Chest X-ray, AP view. Patient: 28 years old, sex M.
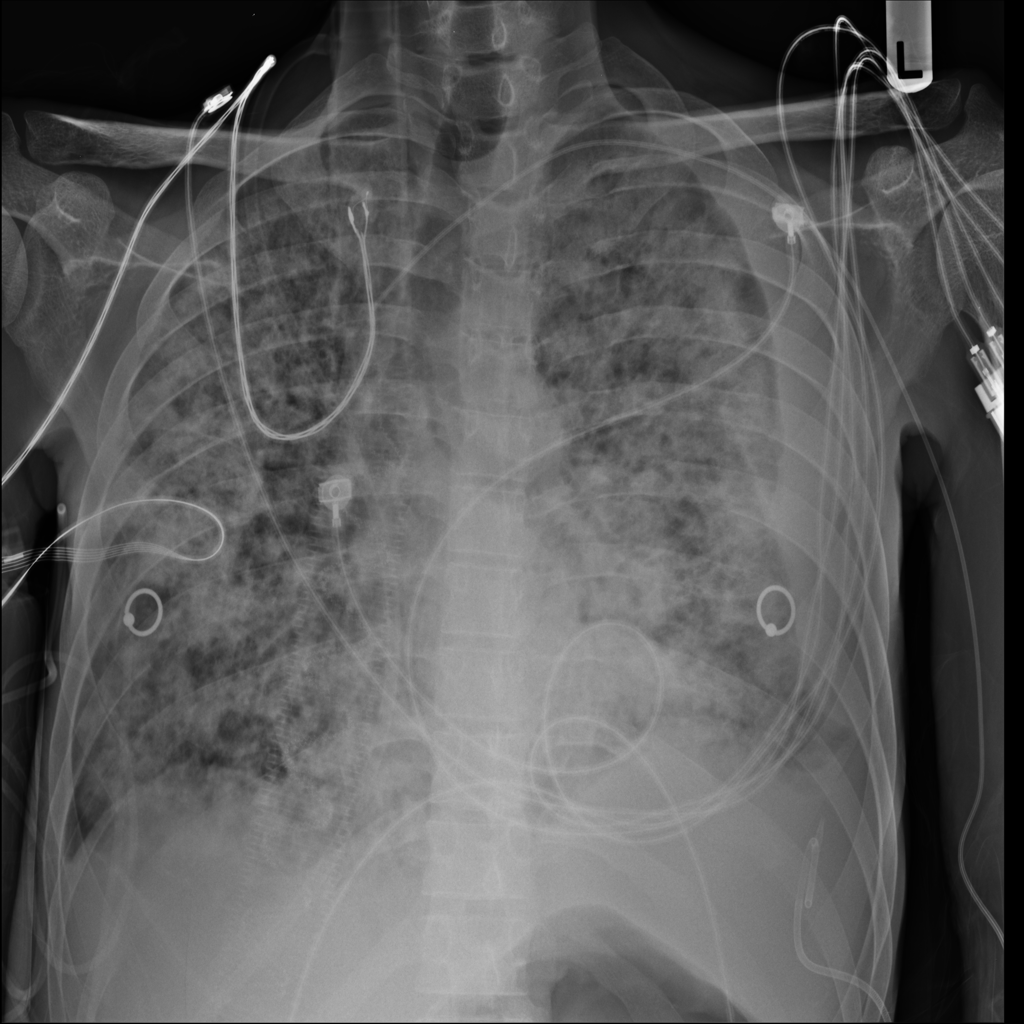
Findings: No Finding